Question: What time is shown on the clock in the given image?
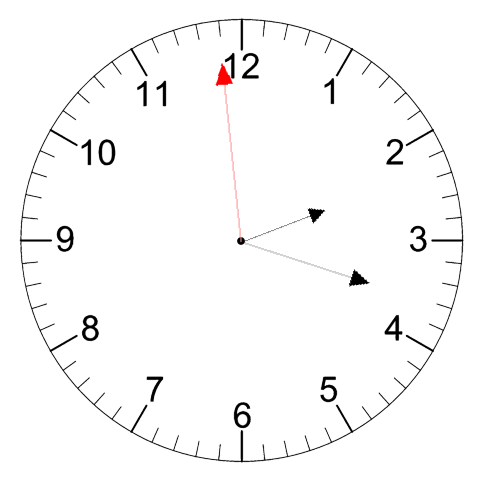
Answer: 02:17:59